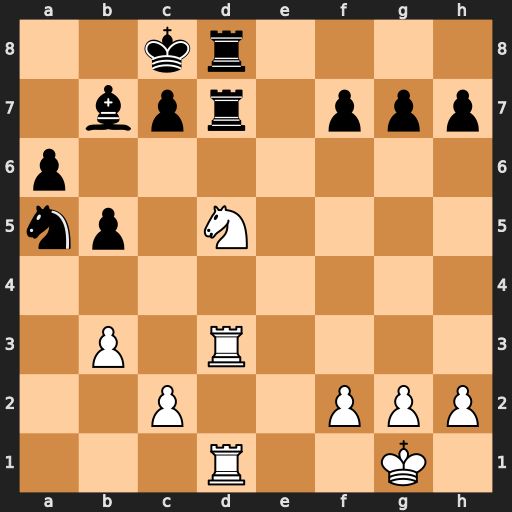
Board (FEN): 2kr4/1bpr1ppp/p7/np1N4/8/1P1R4/2P2PPP/3R2K1
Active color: w
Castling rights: -
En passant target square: -
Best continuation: Ne7+ Kb8 Rxd7 Rxd7 Rxd7